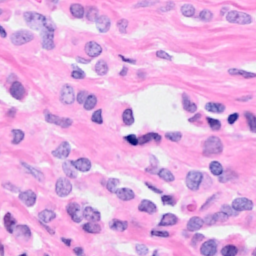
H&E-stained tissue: Breast